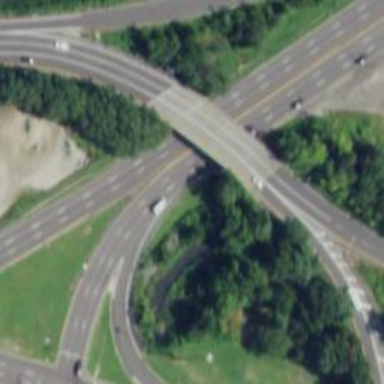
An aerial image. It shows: Trunk highway bridge.